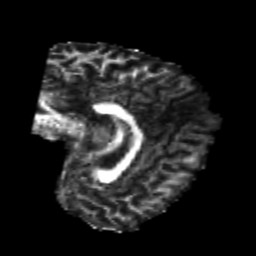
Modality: FA
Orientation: sagittal
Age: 21
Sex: male
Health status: healthy
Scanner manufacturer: philips
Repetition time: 7.388 s
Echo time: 0.08599 s